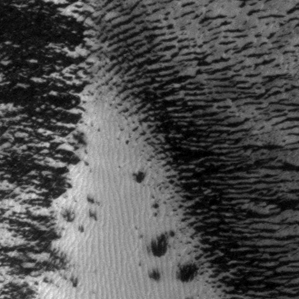
Label: frost